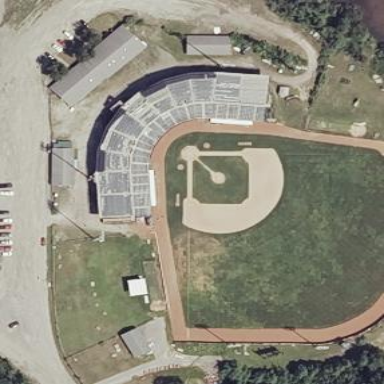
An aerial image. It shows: Grassy baseball pitch for leisure sports.